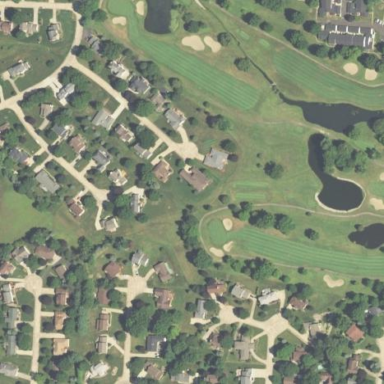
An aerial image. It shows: Residential area consisting of single-family homes.